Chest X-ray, AP view. Patient: 32 years old, sex M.
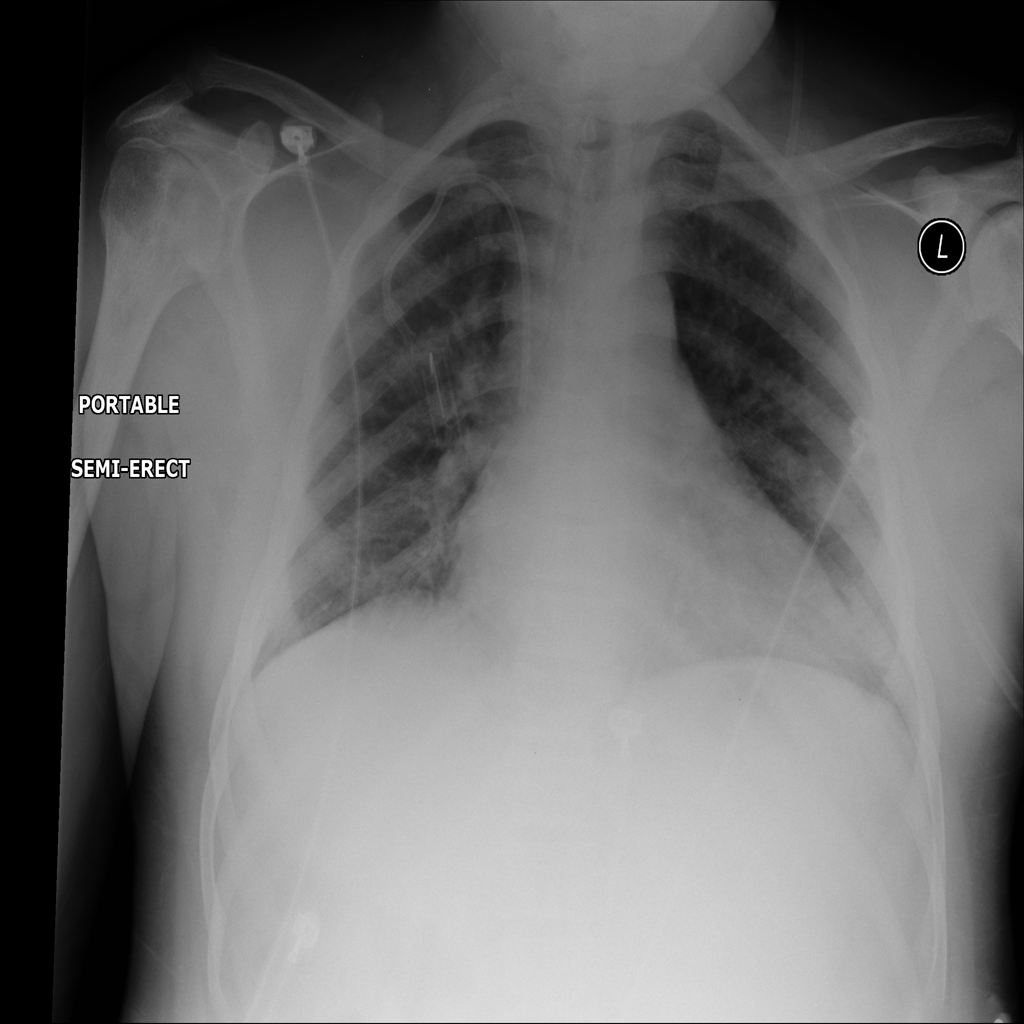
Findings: Infiltration